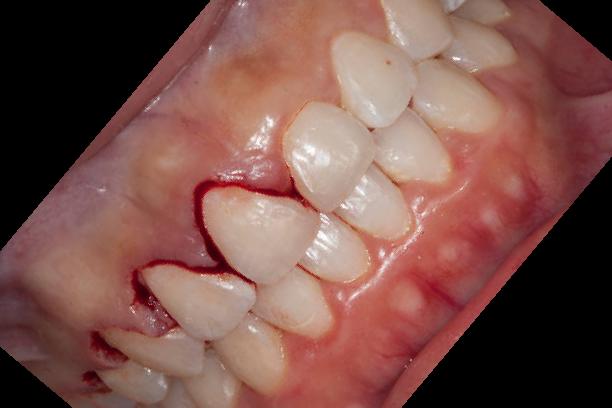
Condition: Gingivitis